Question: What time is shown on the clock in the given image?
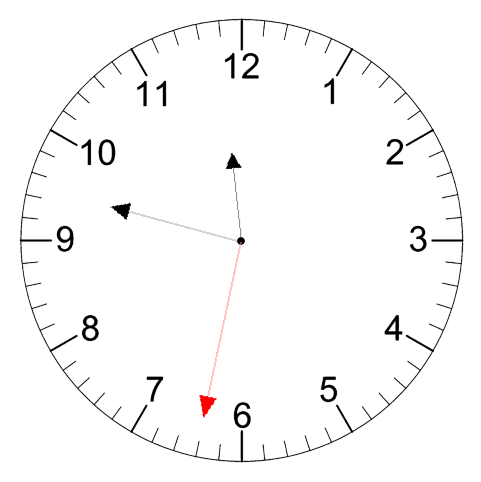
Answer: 11:47:32